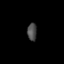
Tissue: lung
Cell type: T cells
Senescence score: 0.1907
Nuclear area (px): 165
Mean DAPI intensity: 74.43